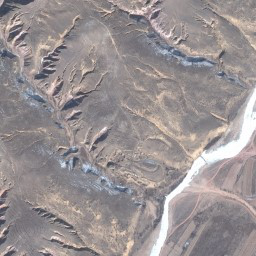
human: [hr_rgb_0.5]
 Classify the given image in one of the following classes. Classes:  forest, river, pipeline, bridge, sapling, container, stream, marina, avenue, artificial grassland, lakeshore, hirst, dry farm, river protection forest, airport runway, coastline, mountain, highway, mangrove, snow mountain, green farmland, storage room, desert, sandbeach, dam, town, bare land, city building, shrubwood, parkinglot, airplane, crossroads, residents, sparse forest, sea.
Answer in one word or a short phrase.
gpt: mountain